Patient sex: M
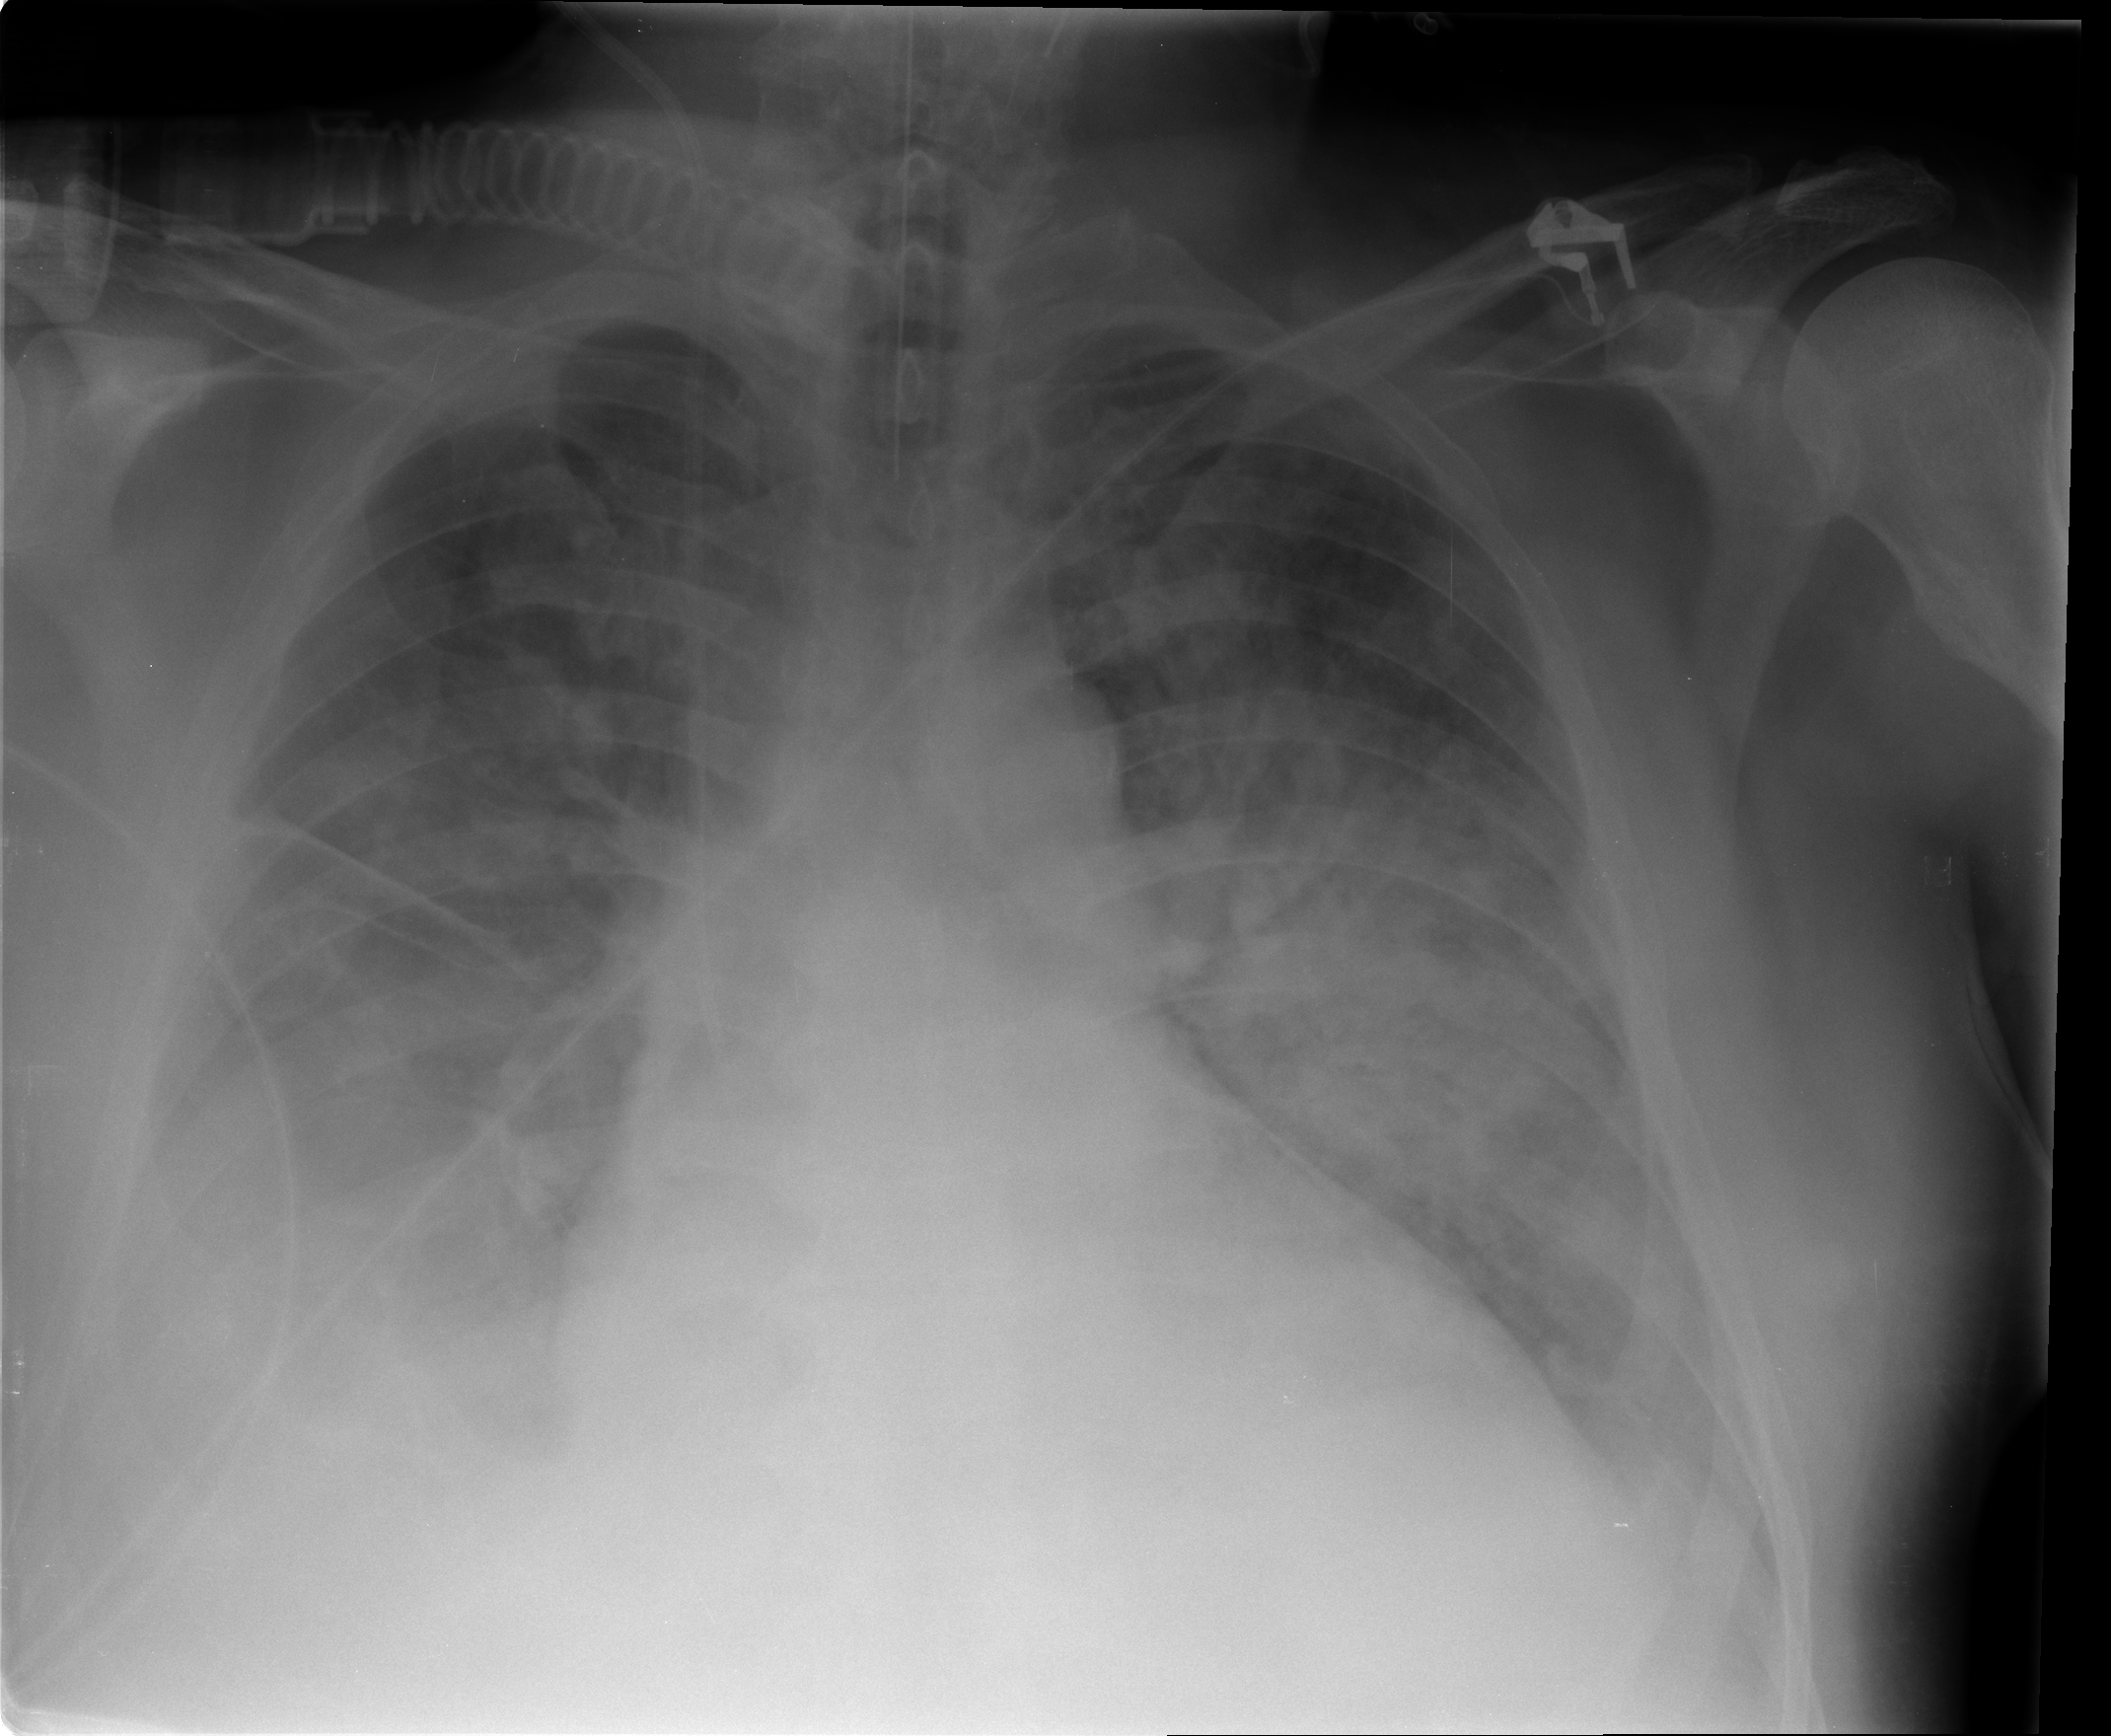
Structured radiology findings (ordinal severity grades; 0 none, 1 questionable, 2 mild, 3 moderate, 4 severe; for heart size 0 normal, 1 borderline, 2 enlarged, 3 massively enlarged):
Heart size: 2
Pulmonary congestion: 3
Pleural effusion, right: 2
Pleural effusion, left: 1
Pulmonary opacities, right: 1
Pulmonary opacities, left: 1
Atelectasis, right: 2
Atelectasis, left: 2